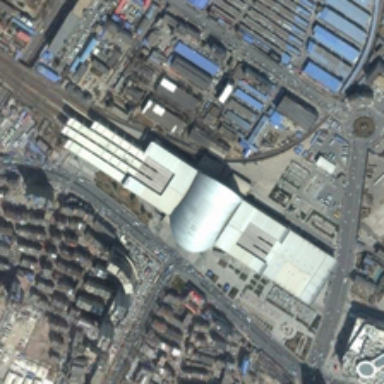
Many buildings are around a railway station .